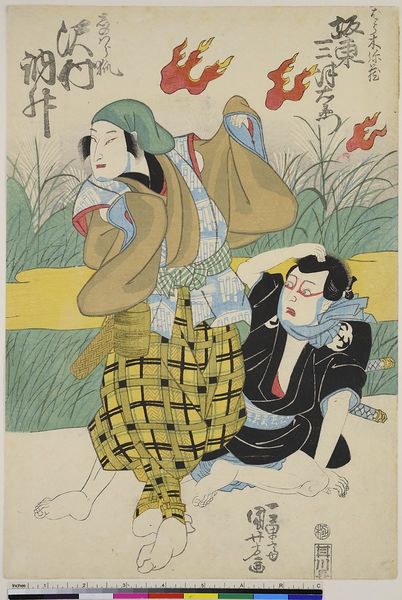
Titel: Sawamura Tossho und Bando Mitsuemon
Künstler: Utagawa Kuniyoshi
Standort: Hamburg
Institution: Museum für Kunst und Gewerbe Hamburg
Schlagwörter: feuer, aquarell, frauen, gelb, frau, kariert, flächig, hochformat, karo, schilf, flach, pflanzen, schminke, holzschnitt, japan, schrift, japanisch, flamme, flammen, druckgraphik, druckgrafik, text, beschriftung, zeit, schauspieler, farbholzschnitt, schauspielerin, emotion, kabuki, edo, reproduktionen, 20. jahrhundert, druckerzeugnisse, fatbholzschnitt, südostasiatisch